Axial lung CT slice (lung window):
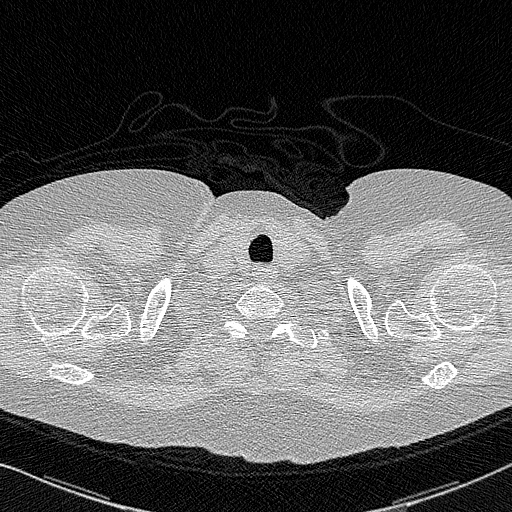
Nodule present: no